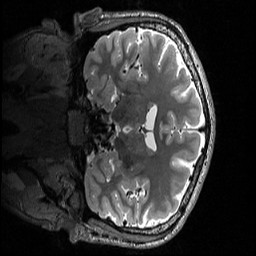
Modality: T2w
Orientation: coronal
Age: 25
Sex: male
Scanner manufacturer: siemens
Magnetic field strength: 3 T
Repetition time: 3.2 s
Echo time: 0.566 s